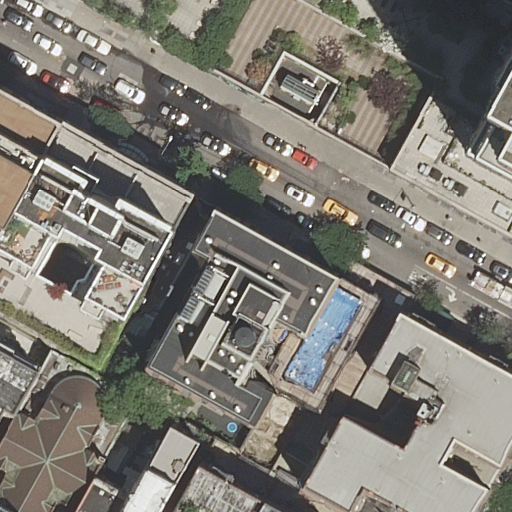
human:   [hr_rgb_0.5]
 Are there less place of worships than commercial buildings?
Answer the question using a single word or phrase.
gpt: no

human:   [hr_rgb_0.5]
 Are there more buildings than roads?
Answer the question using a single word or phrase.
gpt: yes

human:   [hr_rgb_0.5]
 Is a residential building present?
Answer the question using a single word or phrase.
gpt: yes

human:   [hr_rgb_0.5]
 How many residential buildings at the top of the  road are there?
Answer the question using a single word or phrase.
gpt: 0

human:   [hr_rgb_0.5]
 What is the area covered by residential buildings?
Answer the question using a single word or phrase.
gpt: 3825m2

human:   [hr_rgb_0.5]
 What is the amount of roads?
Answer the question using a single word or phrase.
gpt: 1

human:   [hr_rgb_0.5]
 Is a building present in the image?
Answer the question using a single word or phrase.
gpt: yes

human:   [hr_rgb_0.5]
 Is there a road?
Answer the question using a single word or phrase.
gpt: yes

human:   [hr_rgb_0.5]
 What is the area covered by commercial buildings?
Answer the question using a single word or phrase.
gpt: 2037m2

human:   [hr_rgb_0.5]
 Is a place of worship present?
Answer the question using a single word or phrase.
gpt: yes

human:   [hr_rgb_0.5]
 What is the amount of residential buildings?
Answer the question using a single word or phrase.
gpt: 9

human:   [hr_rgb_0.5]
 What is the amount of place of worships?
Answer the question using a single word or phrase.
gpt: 1

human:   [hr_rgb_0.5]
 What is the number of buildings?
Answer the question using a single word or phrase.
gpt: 11

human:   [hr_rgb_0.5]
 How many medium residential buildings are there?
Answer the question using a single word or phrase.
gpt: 4

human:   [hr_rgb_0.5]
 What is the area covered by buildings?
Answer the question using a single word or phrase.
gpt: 6439m2

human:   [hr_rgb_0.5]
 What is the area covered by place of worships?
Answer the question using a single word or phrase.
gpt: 577m2

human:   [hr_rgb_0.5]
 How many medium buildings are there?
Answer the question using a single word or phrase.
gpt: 4

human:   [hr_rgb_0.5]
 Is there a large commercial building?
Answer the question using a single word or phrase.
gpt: yes

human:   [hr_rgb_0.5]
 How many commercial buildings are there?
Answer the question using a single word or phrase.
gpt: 1

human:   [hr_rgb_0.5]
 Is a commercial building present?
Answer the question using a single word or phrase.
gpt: yes

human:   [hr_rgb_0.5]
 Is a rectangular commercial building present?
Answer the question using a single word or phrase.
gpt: yes

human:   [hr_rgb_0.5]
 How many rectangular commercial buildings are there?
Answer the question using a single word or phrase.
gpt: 1

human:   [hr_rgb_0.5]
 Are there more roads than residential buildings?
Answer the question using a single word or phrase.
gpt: no

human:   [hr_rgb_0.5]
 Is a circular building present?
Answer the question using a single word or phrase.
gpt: no

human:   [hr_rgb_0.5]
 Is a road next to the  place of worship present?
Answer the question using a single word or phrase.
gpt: yes

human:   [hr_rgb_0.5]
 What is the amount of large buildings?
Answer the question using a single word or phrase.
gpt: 5

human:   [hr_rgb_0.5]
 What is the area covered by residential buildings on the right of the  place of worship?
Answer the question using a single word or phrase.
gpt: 2540m2

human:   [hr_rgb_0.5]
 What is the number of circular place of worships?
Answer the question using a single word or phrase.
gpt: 0

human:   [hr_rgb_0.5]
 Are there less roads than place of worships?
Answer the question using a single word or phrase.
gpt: no

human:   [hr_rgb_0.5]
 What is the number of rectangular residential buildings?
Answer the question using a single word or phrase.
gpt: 8

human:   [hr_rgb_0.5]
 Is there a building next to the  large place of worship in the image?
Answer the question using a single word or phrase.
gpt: yes

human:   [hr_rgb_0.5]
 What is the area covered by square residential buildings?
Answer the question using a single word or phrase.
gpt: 0m2

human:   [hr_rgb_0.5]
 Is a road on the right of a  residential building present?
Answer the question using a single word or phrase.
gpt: no

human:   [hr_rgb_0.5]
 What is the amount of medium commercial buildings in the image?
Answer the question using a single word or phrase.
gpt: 0

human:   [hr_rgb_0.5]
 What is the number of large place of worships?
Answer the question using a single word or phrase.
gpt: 1

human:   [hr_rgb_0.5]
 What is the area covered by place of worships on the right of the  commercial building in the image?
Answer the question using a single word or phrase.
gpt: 0m2

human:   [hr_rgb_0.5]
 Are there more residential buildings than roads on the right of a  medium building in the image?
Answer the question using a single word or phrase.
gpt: yes

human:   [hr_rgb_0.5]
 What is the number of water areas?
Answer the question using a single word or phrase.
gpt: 0

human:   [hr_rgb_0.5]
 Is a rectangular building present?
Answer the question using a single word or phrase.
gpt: yes

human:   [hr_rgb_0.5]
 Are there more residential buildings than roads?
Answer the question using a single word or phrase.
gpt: yes

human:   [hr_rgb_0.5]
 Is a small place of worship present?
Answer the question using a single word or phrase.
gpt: no

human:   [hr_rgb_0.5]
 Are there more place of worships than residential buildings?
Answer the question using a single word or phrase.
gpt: no

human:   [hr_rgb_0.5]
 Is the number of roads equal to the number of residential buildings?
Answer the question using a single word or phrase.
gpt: no

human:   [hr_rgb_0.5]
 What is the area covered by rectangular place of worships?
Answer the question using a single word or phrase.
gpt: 0m2

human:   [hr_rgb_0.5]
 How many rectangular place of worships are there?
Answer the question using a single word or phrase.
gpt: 0

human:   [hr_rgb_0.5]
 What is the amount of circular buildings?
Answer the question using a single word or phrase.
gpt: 0

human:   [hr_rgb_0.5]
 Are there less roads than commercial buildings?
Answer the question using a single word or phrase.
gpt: no

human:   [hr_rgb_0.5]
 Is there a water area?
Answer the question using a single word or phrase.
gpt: no

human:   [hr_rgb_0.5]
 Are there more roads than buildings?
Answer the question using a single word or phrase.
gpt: no

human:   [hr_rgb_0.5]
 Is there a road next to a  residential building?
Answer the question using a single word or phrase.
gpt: yes

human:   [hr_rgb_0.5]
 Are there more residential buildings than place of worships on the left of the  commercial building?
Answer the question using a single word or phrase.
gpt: yes

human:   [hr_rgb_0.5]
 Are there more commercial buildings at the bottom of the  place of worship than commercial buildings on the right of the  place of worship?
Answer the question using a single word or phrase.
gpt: no

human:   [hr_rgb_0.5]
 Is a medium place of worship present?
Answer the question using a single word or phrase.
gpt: no

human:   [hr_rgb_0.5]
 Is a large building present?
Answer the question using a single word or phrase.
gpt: yes

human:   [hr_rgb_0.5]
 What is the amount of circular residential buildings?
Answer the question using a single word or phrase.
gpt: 0

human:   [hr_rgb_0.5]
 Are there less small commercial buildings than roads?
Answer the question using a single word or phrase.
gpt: yes

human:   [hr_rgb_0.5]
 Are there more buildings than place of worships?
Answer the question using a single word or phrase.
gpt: yes

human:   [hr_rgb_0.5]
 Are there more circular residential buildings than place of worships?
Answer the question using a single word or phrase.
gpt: no

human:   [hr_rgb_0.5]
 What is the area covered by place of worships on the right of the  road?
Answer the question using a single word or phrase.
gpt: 0m2

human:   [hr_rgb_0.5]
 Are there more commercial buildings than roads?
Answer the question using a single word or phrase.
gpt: no

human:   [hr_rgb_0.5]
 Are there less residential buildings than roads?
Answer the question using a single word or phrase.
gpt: no

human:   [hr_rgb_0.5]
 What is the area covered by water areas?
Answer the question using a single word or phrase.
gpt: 0m2

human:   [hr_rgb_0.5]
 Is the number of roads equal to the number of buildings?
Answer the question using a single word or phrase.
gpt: no

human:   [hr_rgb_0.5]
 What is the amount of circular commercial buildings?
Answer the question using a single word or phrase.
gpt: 0